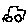
Label: car